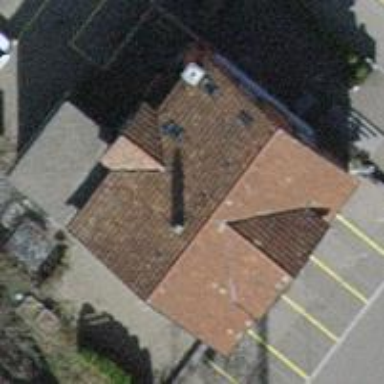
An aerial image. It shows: Restaurant.